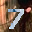
Label: 7